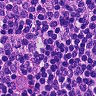
Metastatic tissue present: no